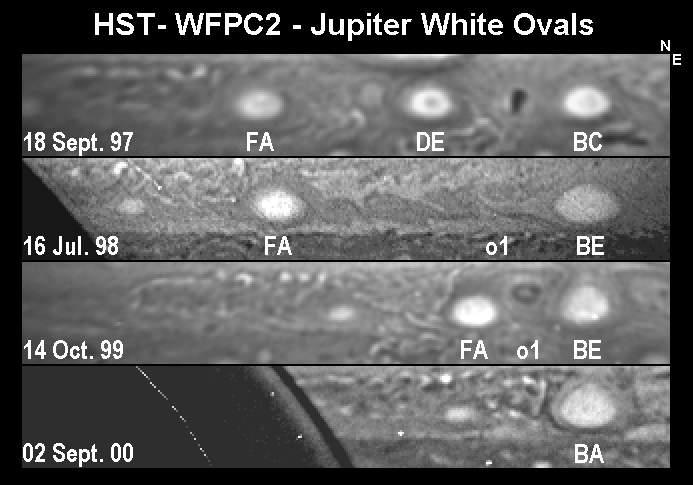
Oval Storms Merging on Jupiter Jupiter, Hubble Space Telescope